Interaction volume radius: 10 \u00c5
Interaction volume height: 15 \u00c5
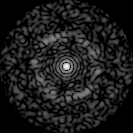
Disorder parameter: 0.8387